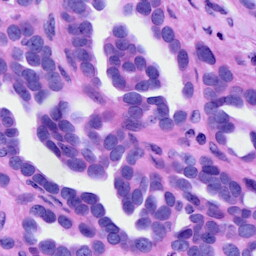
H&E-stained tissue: Ovarian